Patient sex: F
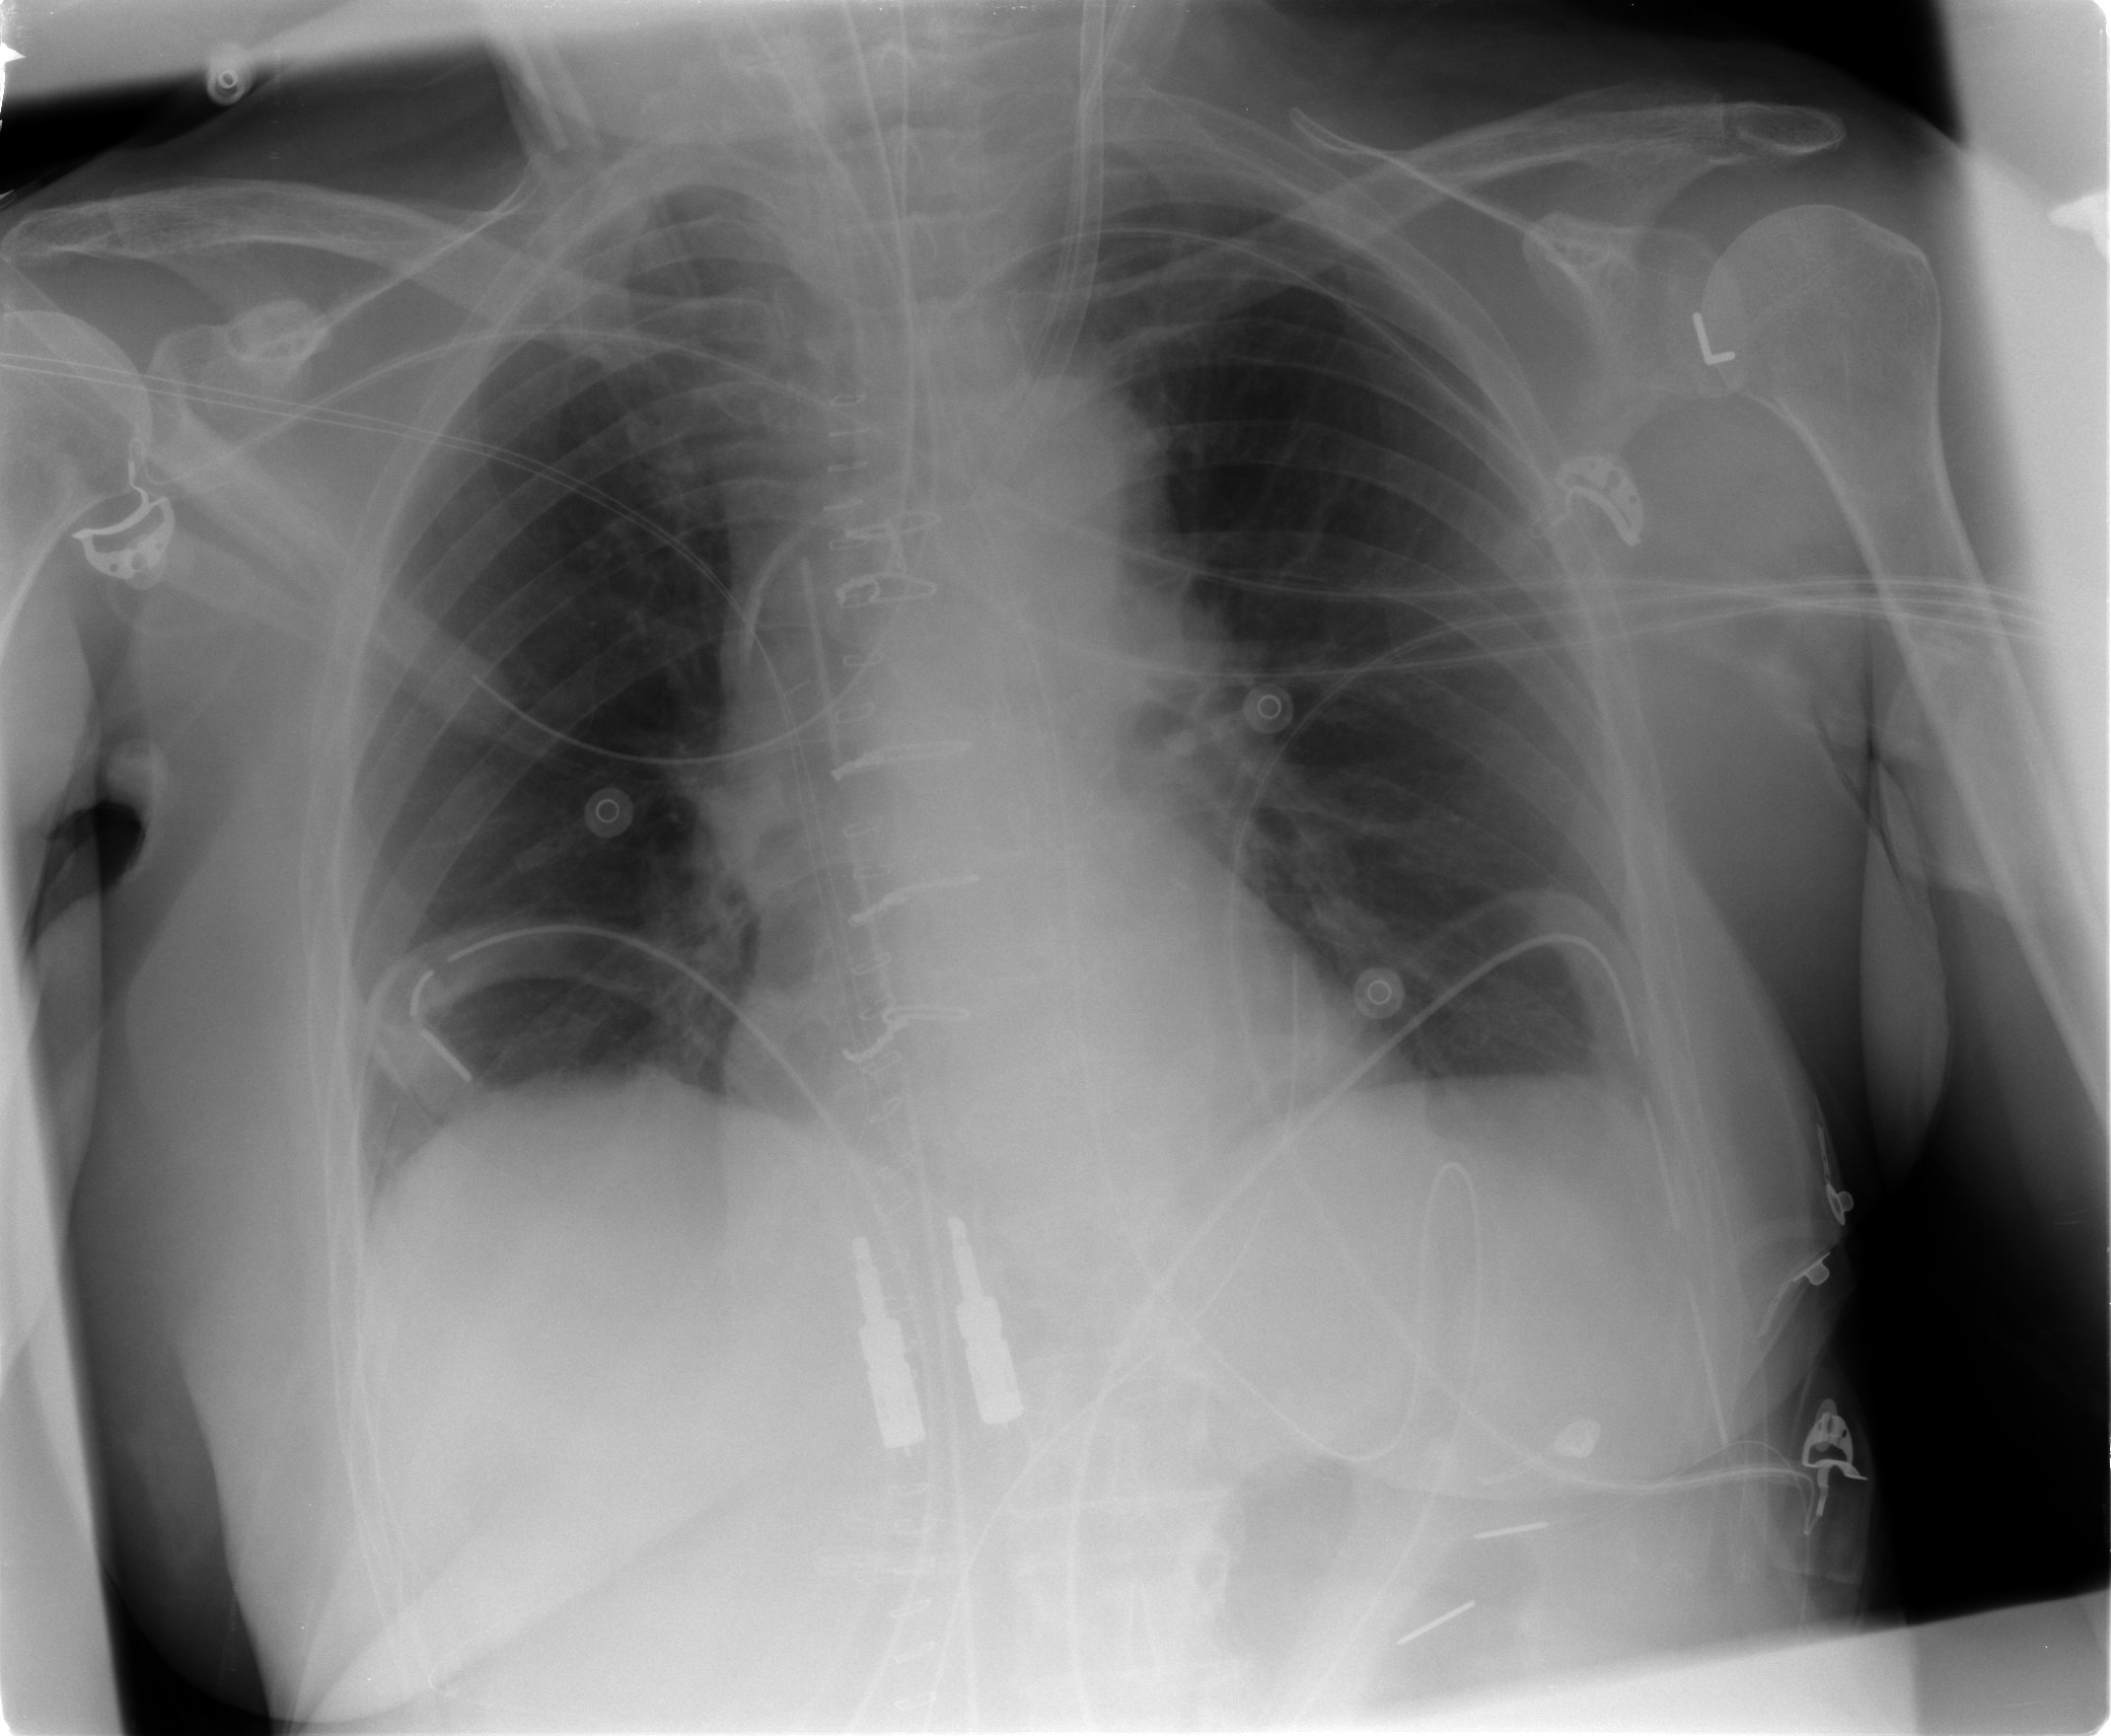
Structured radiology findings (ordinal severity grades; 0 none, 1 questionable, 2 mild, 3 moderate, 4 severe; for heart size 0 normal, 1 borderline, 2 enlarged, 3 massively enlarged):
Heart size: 0
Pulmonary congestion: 0
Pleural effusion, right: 1
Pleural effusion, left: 1
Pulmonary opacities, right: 0
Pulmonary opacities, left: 0
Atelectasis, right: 1
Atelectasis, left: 1